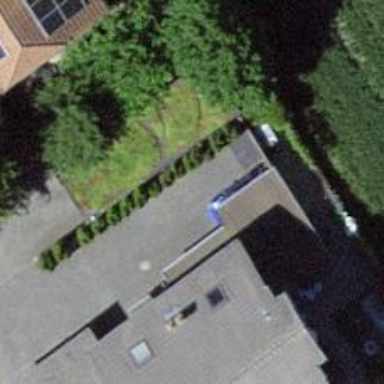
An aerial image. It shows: View of roof of building.